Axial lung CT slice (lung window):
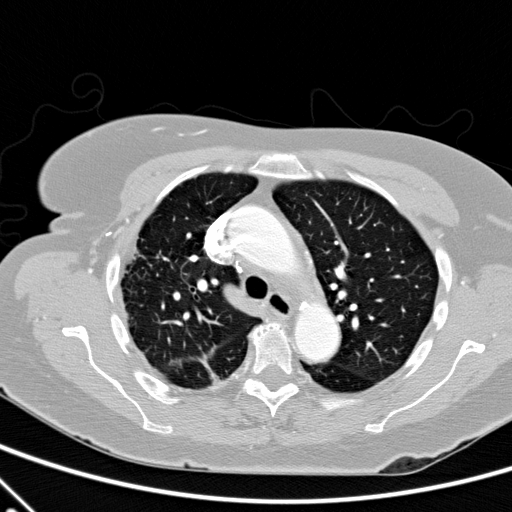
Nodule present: no